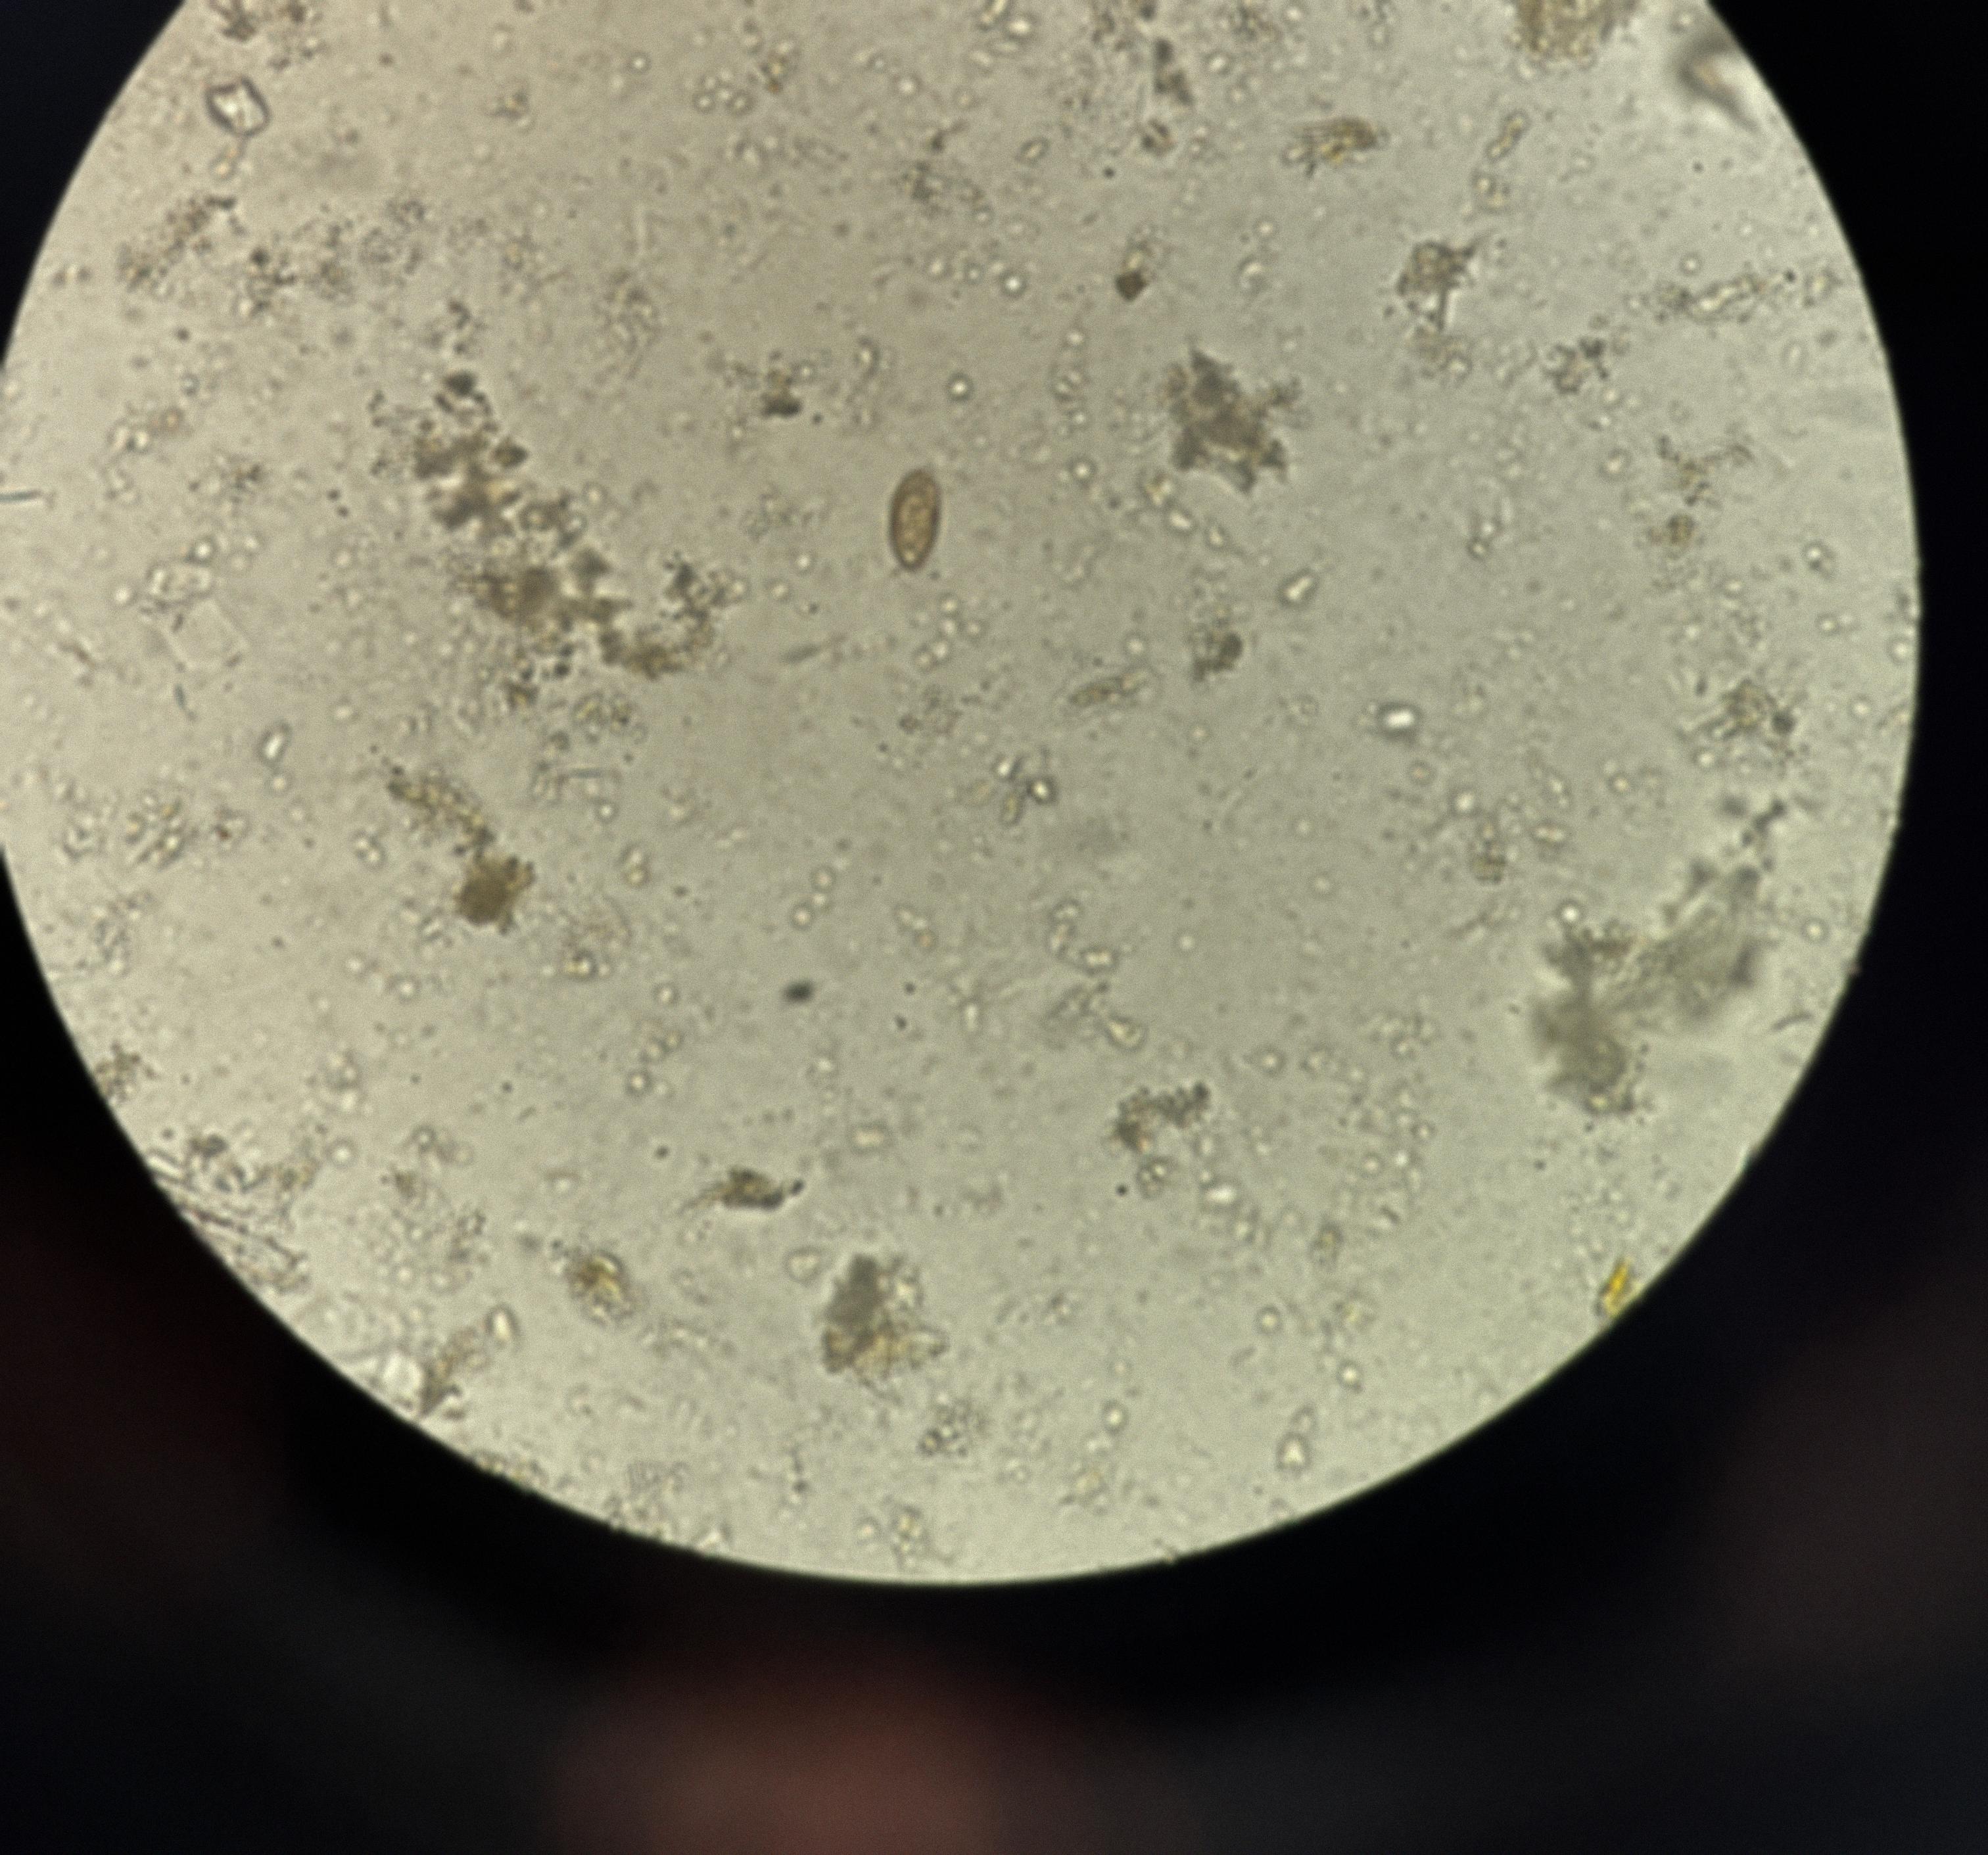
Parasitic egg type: Opisthorchis viverrine